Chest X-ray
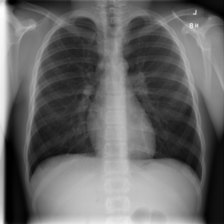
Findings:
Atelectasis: negative
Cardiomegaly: negative
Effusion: negative
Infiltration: negative
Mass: negative
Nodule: negative
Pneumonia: negative
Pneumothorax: negative
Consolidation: negative
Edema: negative
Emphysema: negative
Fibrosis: negative
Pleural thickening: negative
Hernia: negative